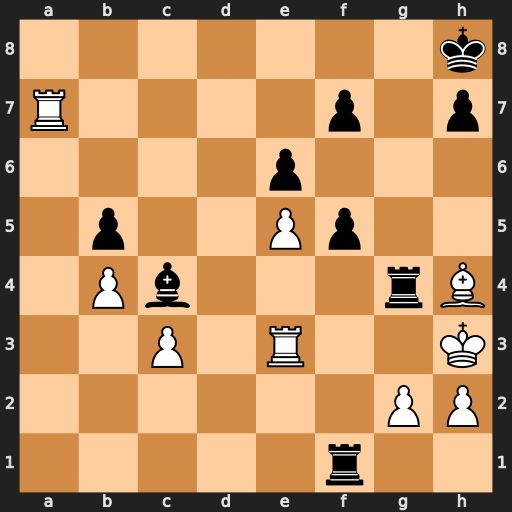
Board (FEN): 7k/R4p1p/4p3/1p2Pp2/1Pb3rB/2P1R2K/6PP/5r2
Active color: w
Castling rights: -
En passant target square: -
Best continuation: Bf6+ Kg8 Ra8#